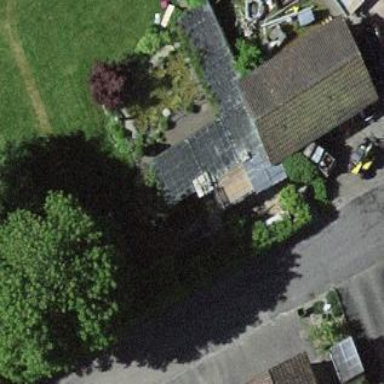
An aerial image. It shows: Shed.